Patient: sex M, age 66
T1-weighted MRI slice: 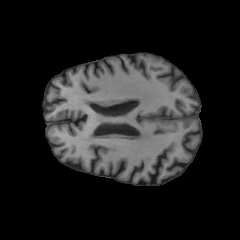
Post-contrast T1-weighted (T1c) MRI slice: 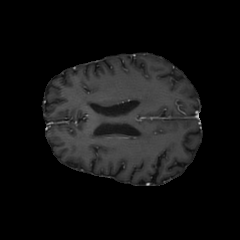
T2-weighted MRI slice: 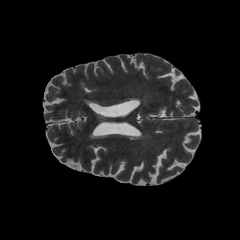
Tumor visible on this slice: no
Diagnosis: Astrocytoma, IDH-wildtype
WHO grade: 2